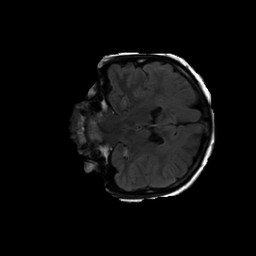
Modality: FLAIR
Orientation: coronal
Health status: ill
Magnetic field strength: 3 T